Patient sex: F
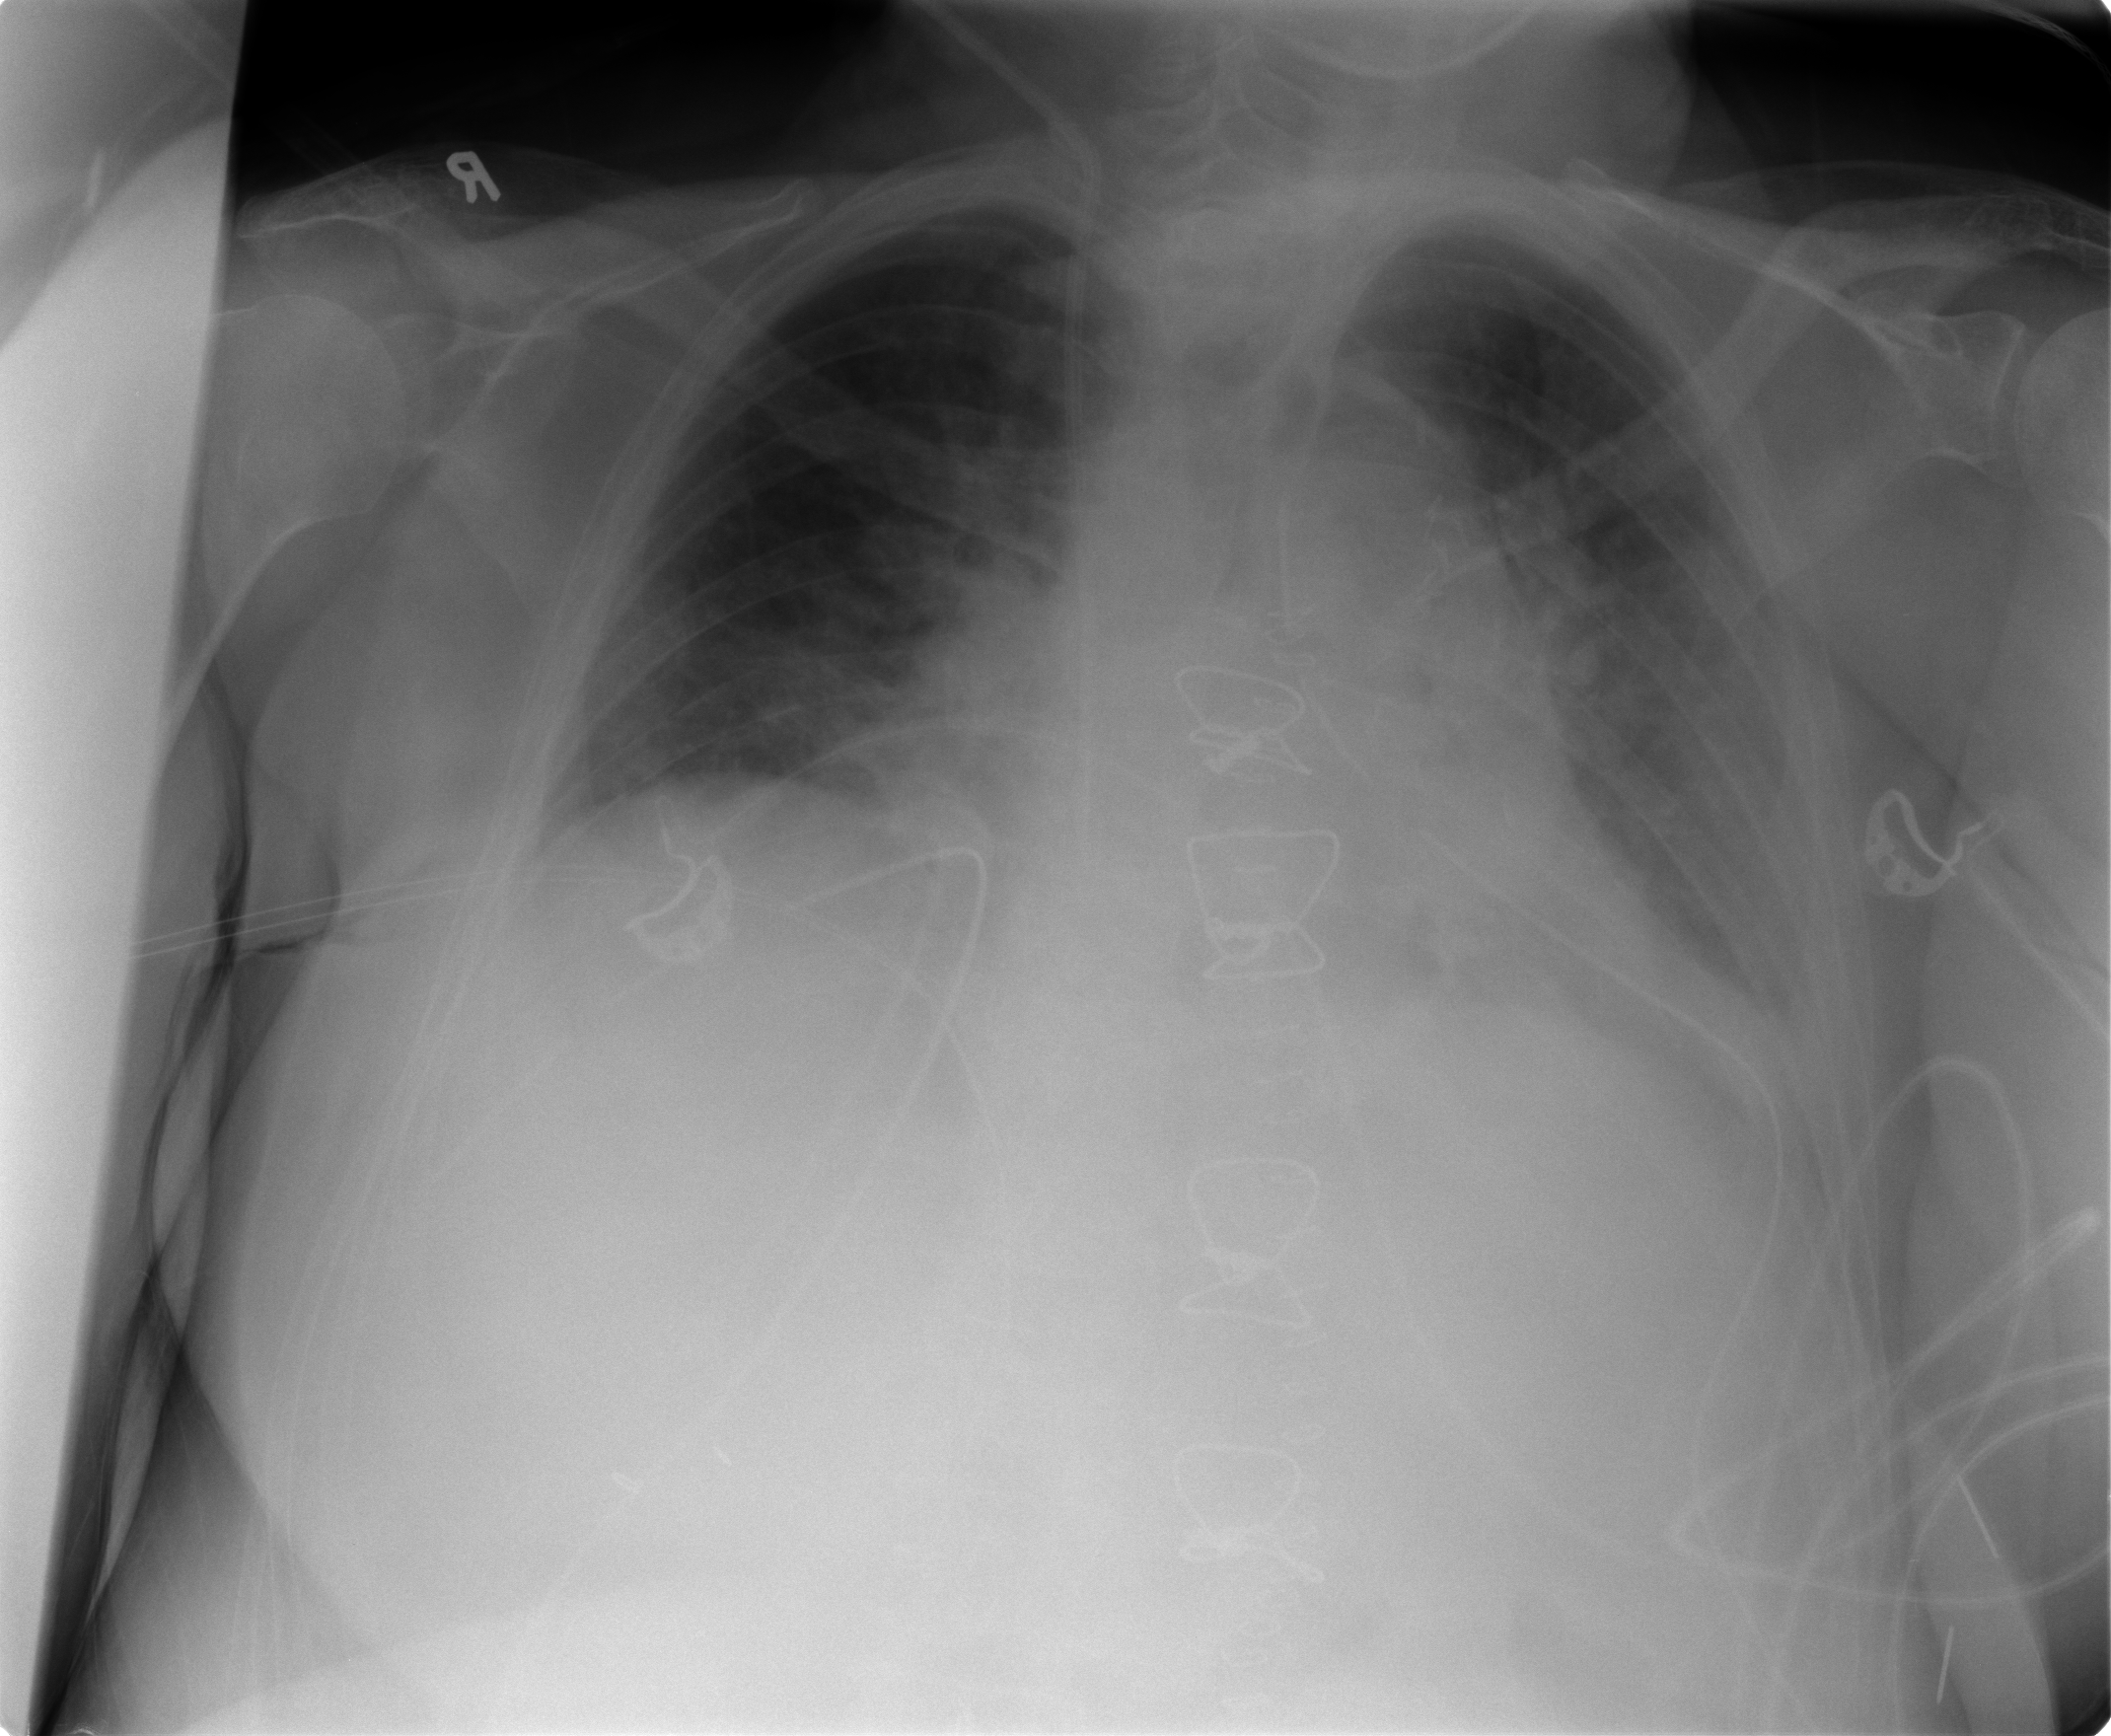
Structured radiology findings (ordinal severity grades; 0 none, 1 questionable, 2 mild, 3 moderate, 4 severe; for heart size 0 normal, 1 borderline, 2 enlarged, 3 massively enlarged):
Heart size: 2
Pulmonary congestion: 2
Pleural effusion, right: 0
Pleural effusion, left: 2
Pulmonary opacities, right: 2
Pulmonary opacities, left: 2
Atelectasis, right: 2
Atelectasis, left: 2